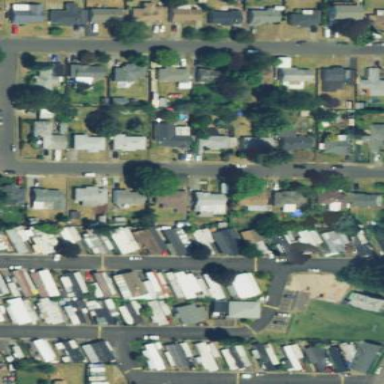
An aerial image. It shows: Residential area known as trailer park.